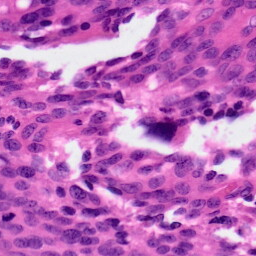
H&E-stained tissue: Ovarian